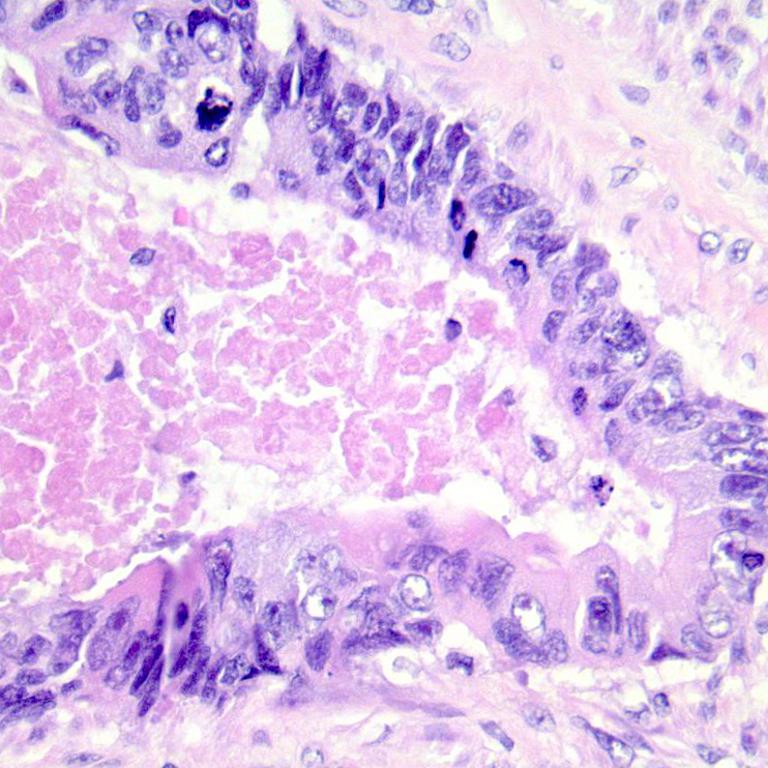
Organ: colon
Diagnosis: adenocarcinomas